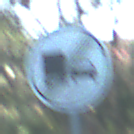
Verkehrszeichen: EndeUeberholverbotKraftfahrzeuge
Umgebung: Outdoor, Nature
Tageszeit: MorningAfternoon
Wetter: Clear
Licht: Natural
Jahreszeit: NotSpecified
Kontrast: LowContrast